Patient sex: M
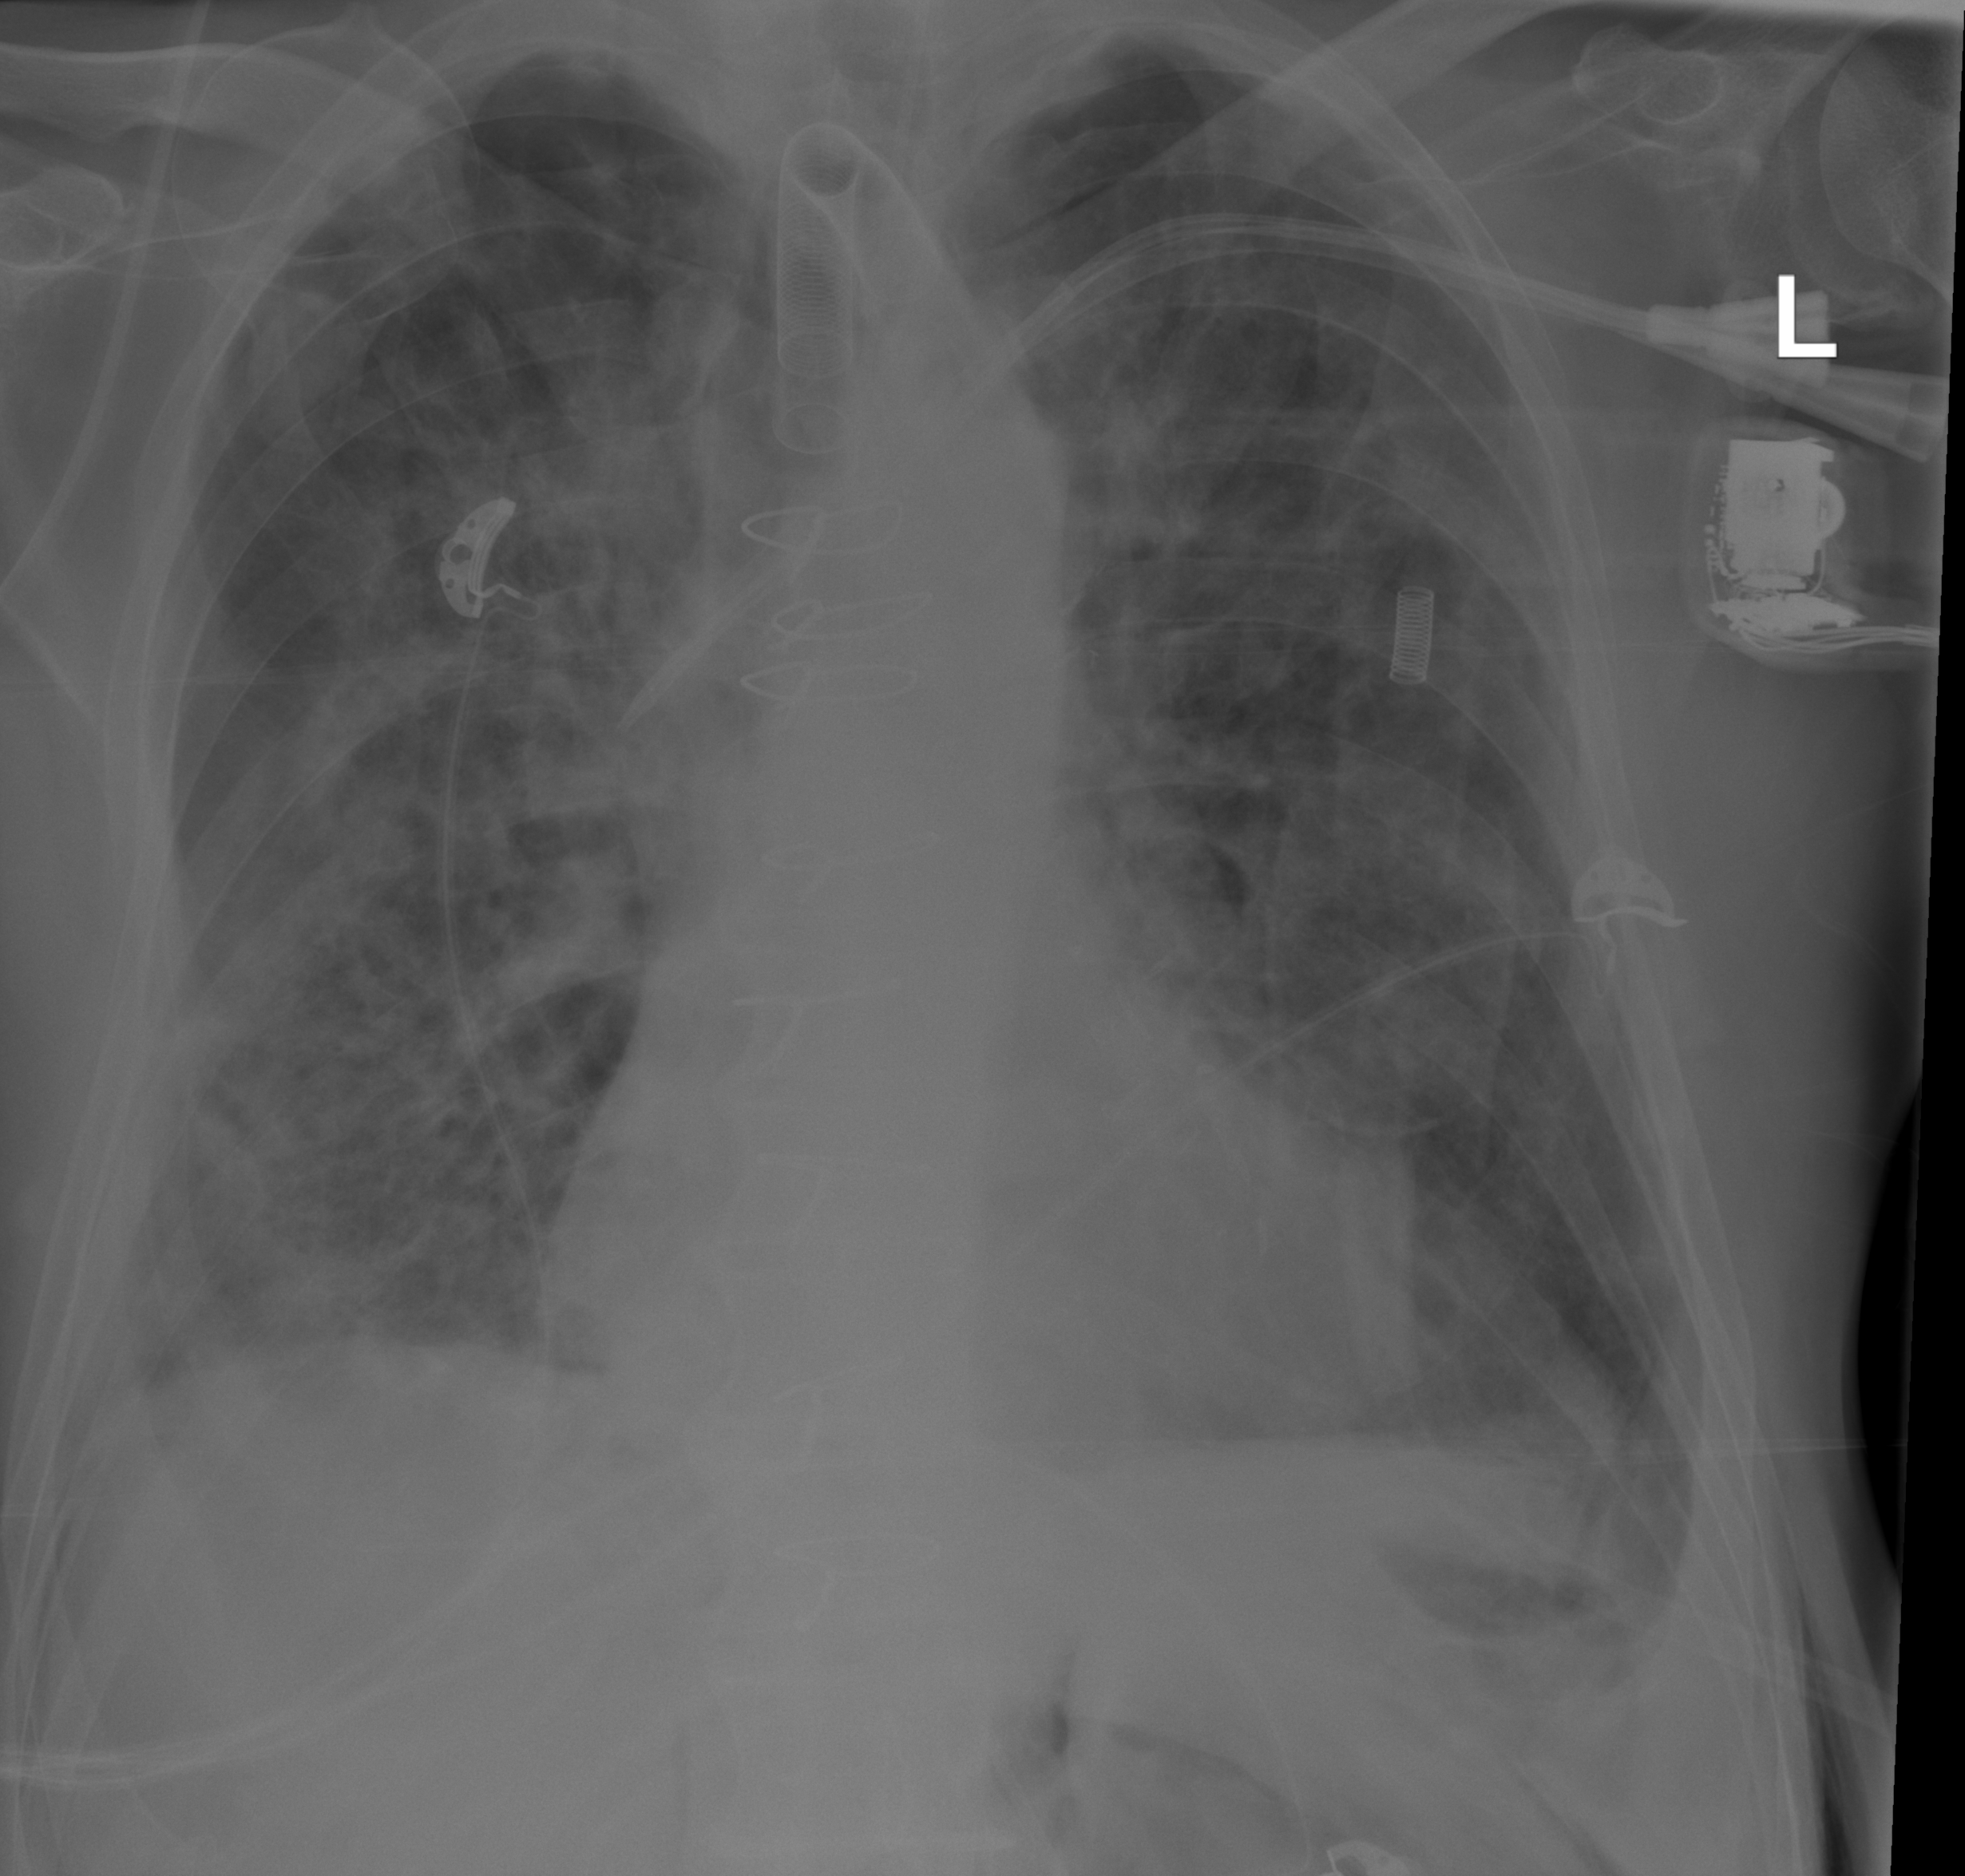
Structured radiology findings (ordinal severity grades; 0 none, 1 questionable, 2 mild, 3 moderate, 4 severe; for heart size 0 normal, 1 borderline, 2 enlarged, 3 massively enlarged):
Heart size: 0
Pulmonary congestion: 2
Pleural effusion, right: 2
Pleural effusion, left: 2
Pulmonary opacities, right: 3
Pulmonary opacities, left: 2
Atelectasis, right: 3
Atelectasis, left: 2